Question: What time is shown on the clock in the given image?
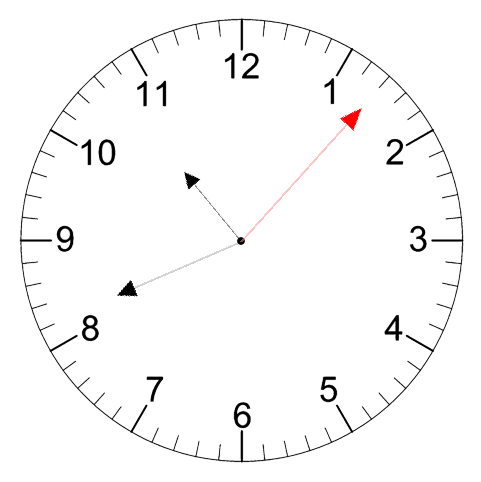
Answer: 10:41:07